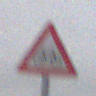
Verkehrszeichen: RadverkehrLinks
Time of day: Midday
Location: Outdoor (RoadRail)
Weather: Overcast
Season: NotSpecified
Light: Natural